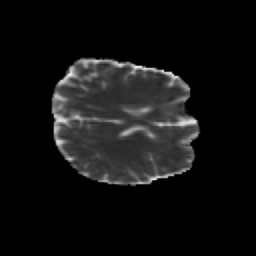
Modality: MD
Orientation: axial
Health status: healthy
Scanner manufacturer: siemens
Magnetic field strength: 3 T
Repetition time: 10 s
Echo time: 0.092 s